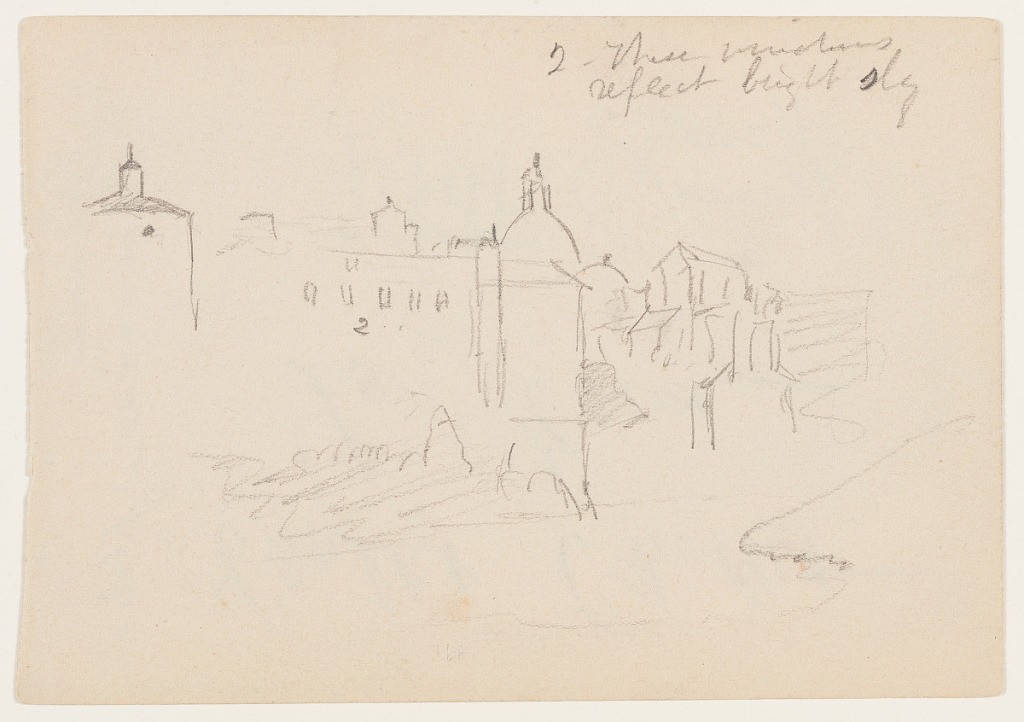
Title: City Buildings, Italy
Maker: Frederic Edwin Church, American, 1826–1900
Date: September 1868 - April 1869
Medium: Graphite on tan wove paper; verso: graphite
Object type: Drawing
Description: Architectural and landscape sketch showing a view of city buildings beside a river, likely the Tiber in Rome. In the middle distance at center, a prominent dome--perhaps that of St. Peter's Basilica--rises higher than the rectangular buildings that surround it. In the foreground, the waters of a river wind around a steep bank at right.

Verso: Textual notations. See "Inscriptions."